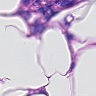
Metastatic tissue present: yes